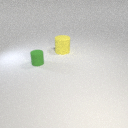
small green rubber cylinder in front of large yellow rubber cylinder